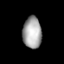
Tissue: lung
Cell type: Endothelial cells
Senescence score: 0.6835
Nuclear area (px): 583
Mean DAPI intensity: 164.557